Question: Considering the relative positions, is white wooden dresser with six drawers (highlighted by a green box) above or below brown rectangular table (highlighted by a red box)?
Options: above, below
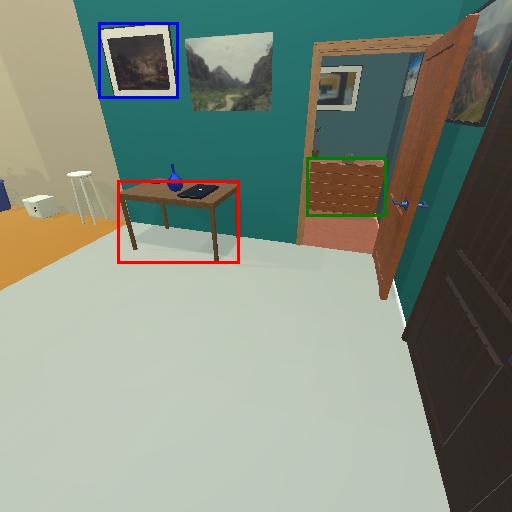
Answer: above